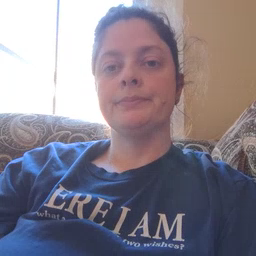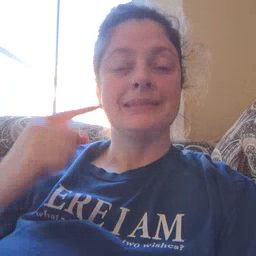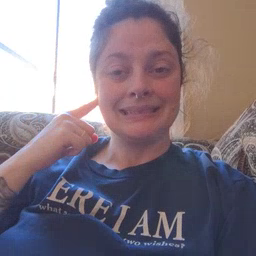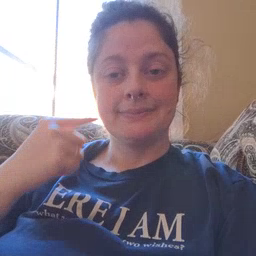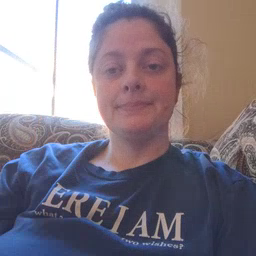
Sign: listen